Question: Why would WCF be able to receive a message just fine, yet freezes when it tries to execute the Operation on the server?
Specifically according to the Service Trace Viewer, it successfully opens the ServiceChannel and but is unable to open an InstanceContext or do any other action. No exceptions are thrown, it simply stops. What's really got me confused is that I setup my code just like I normally do, but, this service doesn't want to run, I have two other servers full of services that work great.
I'm thinking its a minute detail in the configuration somewhere that I missed, but I can't find it. Anybody have any suggestions of where I should start looking?

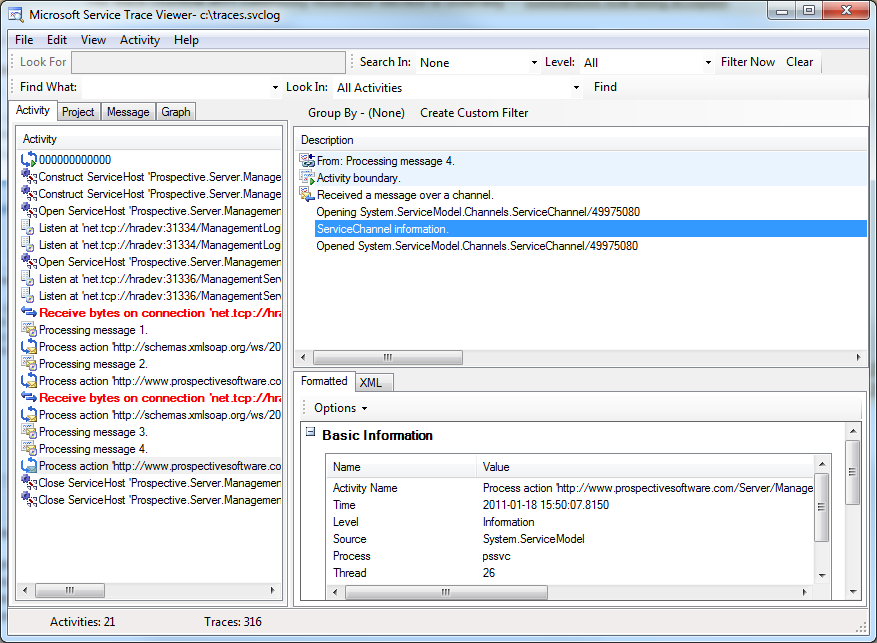
Answer: I figured it out, although I have to fault WCF for not behaving in an expected manner. The ManualFlowControlLimit was set to zero on all service hosts. I propose that WCF should have popped an exception or other notification of the limit reaching zero, at least in the trace logs if not the code itself. To that effect, i've also decided to open a case on Microsoft's Connect site to see what they think.
The reason it was set to zero is that we use a tool that we built to generate our WCF Services/Hosts/Bindings and it defaulted to zero, we are updating our tool to use the default value when it is set to zero.
Thank you all for your patient assistance!